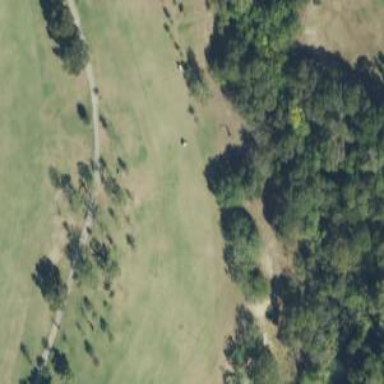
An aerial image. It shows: Golf fairway surrounded by grass.